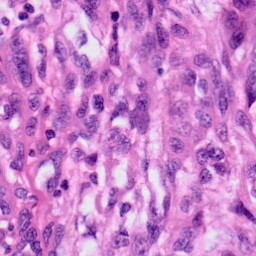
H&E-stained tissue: Skin